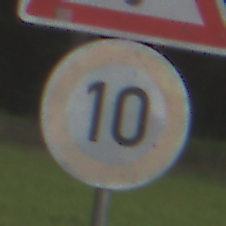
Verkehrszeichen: Geschwindigkeit10
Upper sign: Gefahrenstelle
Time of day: SunriseSunset
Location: Outdoor (Nature)
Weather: PartlyCloudy
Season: NotSpecified
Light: Natural